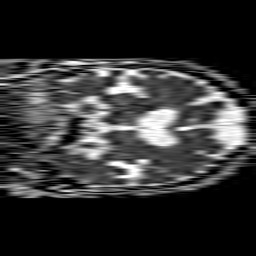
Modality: ADC
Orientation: coronal
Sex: female
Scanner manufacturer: philips
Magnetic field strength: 1.5 T
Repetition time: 4.6 s
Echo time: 0.09059 s